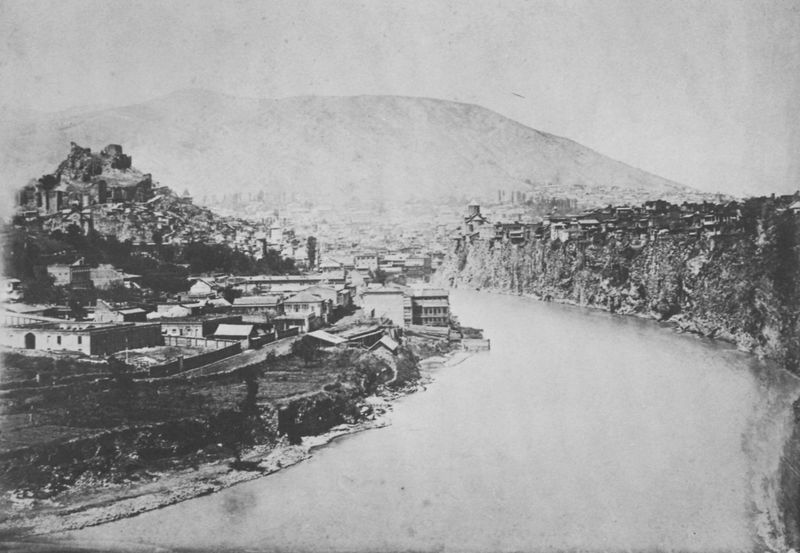
Künstler: Russischer Potograph
Schlagwörter: berg, himmel, fluss, landschaft, see, stadt, ufer, grau, weiss, haus, häuser, hügel, gewässer, anhöhe, strand, ansicht, bogen, italien, ort, abhang, berge, gebirge, zug, dächer, monochrom, steil, foto, ortschaft, alpen, kohle, schwarz-weiss, krümmung, kurve, siedlung, graben, schienen, rhein, donau, linz